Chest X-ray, PA view. Patient: 37 years old, sex M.
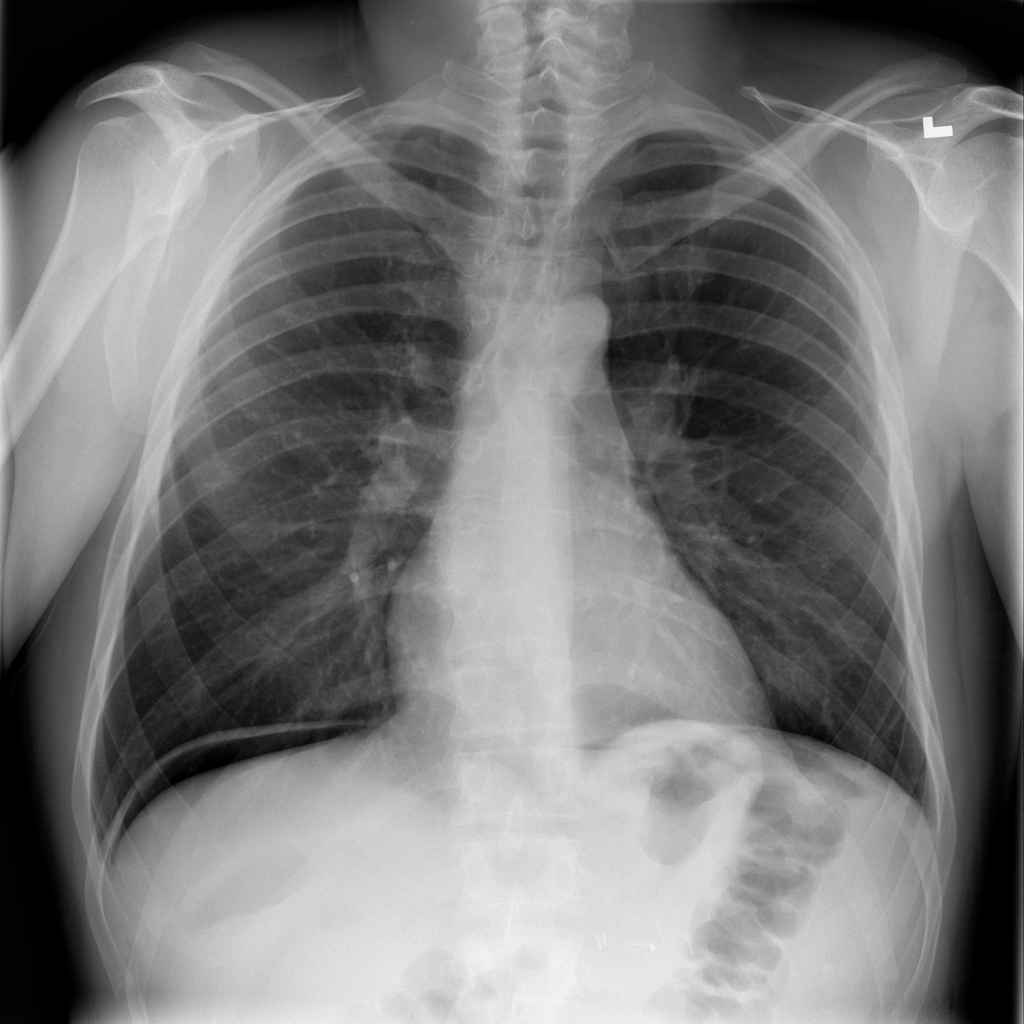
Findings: No Finding